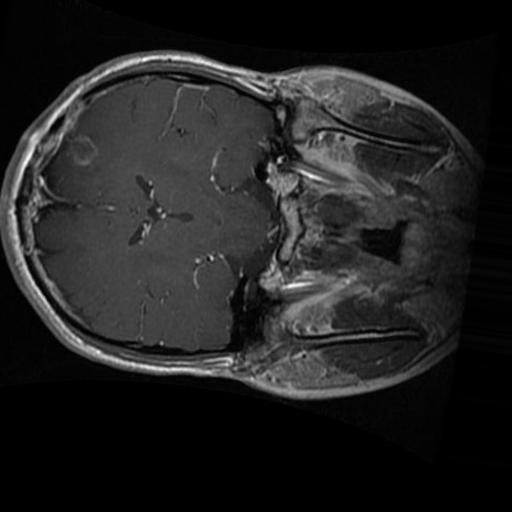
Label: brain_glioma